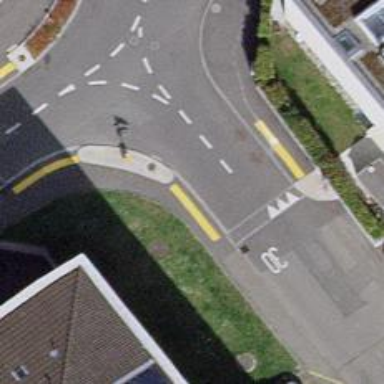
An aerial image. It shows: Kerb barrier.